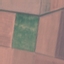
Land use / land cover class: AnnualCrop